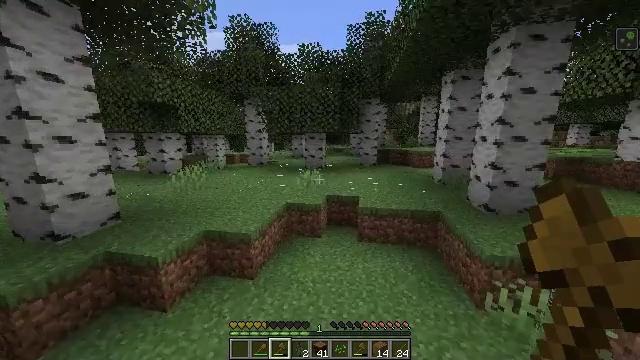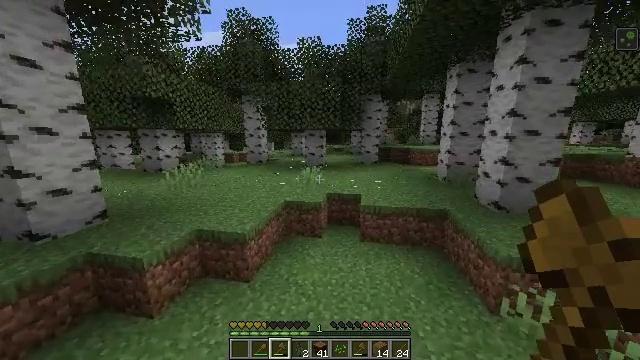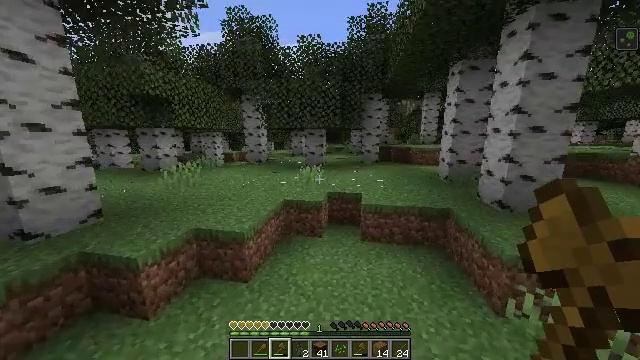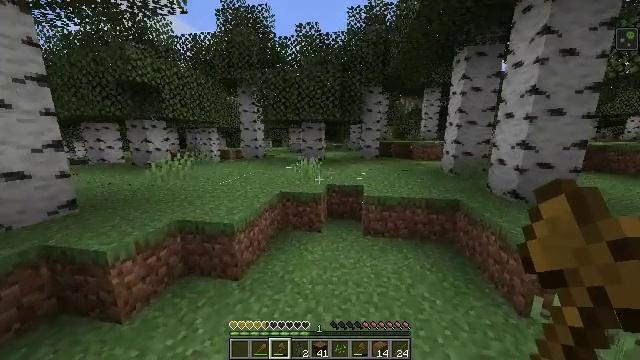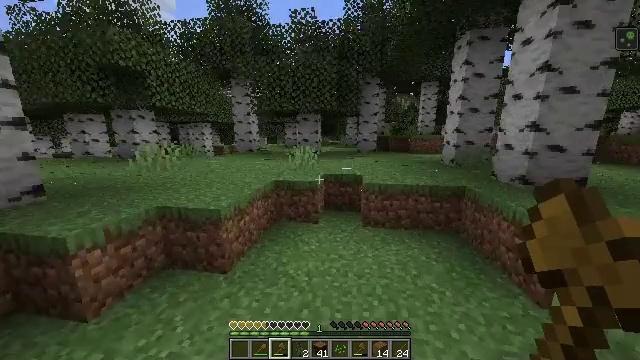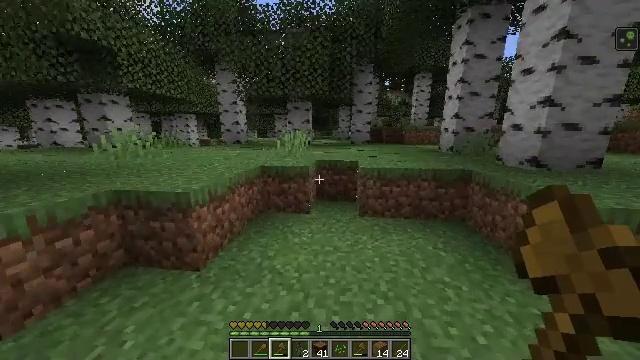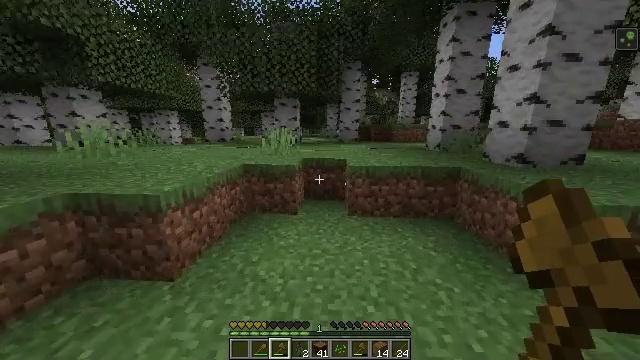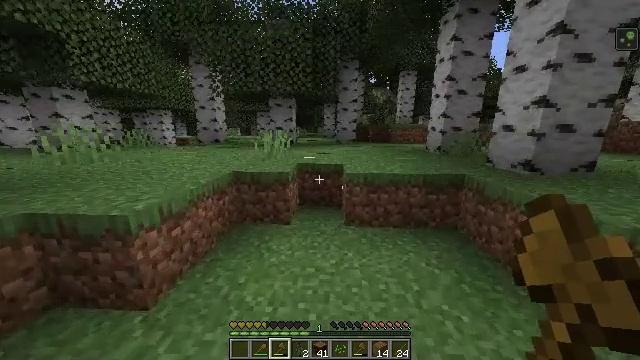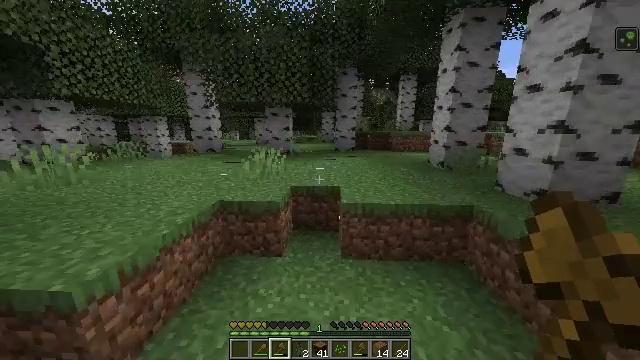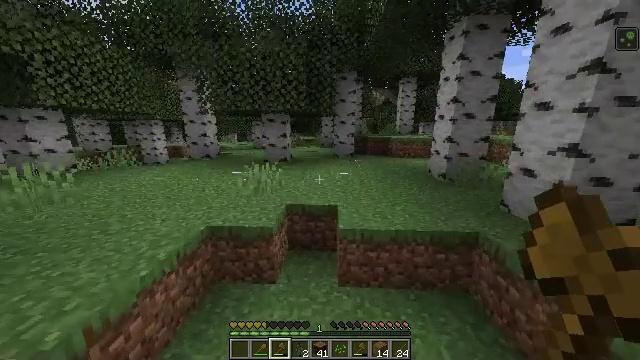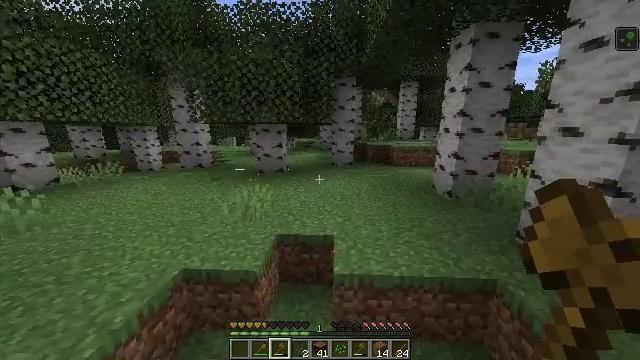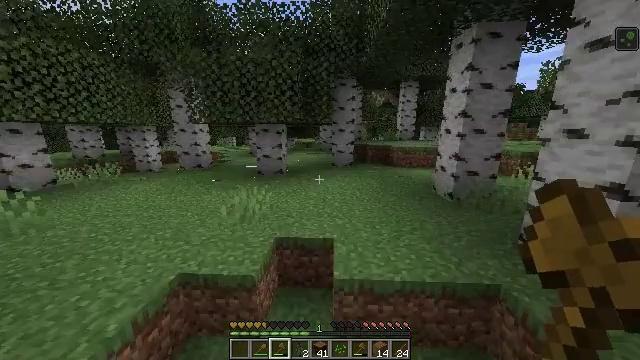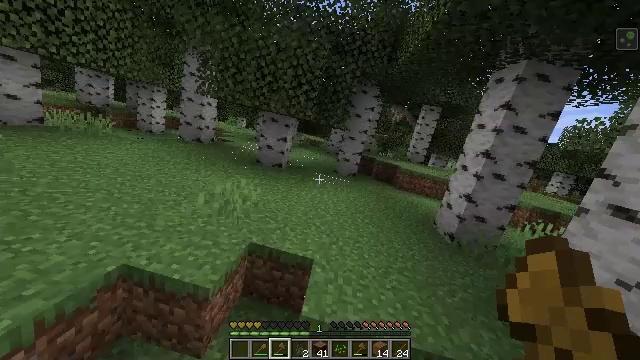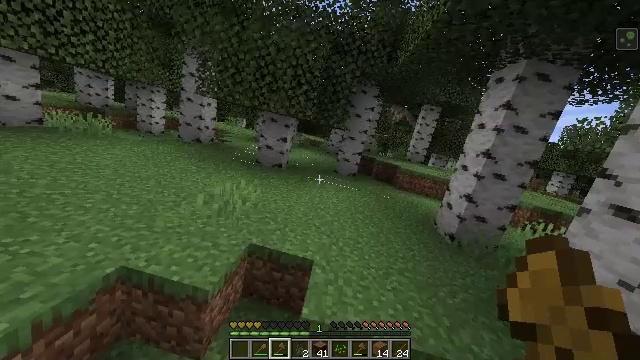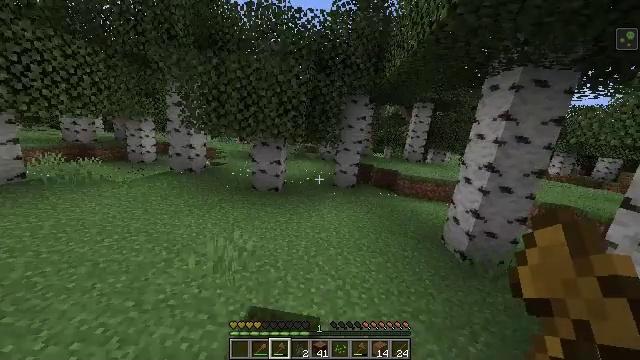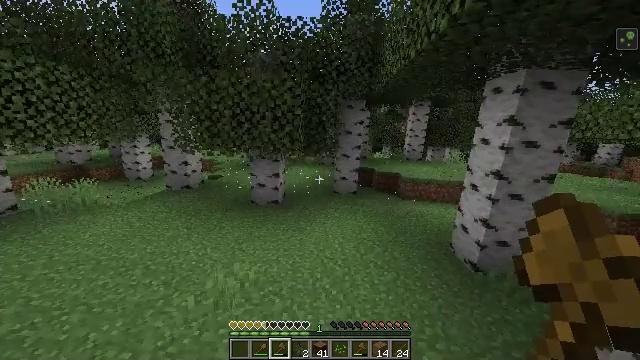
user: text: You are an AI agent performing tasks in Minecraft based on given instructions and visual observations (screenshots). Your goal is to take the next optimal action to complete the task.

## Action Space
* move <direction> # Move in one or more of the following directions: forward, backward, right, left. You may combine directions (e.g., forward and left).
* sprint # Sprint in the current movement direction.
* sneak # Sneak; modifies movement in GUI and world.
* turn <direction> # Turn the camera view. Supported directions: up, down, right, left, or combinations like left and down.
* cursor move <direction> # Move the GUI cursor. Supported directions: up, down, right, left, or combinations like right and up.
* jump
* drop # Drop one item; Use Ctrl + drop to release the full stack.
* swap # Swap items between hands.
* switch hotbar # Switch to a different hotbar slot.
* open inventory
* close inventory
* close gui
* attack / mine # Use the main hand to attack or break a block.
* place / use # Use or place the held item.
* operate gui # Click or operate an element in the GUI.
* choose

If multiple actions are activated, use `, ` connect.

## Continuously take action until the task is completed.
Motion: motion action
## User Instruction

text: Gather dandelions in the field.
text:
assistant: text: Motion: move forward, sprint, jump
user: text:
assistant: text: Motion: move forward, sprint
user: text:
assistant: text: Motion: move forward, sprint
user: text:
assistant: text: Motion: move forward, sprint, turn right
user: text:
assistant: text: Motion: move forward, sprint, turn right
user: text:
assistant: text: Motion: move forward and move right, sprint, turn right
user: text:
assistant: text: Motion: move forward and move right, sprint, jump
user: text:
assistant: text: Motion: move forward, sprint, jump
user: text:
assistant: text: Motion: move forward, sprint, jump
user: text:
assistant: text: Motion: move forward, sprint
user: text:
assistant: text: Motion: move forward and move left, sprint
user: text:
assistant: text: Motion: move forward and move left, sprint
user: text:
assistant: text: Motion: move forward and move left, sprint
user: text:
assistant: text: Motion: move forward and move left, sprint
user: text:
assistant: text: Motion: move forward, sprint
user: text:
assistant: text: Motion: move forward, sprint
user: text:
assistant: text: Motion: move forward and move left, sprint
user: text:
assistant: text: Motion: move forward and move left, sprint, turn right and down, jump
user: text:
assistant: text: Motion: move forward and move left, sprint, turn right, jump
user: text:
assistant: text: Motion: move forward and move right, sprint, jump
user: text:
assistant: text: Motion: move forward and move right, sprint, jump
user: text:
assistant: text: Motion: move forward and move right, sprint, jump
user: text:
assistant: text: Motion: move forward and move right, sprint, jump
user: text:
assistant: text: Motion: move forward and move right, sprint, turn right, jump
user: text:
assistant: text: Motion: move forward and move right, sprint, turn right and up, jump
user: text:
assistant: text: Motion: move forward and move right, sprint, turn right and up, jump
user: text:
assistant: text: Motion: move forward and move right, sprint, turn right and up, jump
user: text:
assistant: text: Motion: move forward, sprint, turn right, jump
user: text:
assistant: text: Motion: move forward, sprint, turn right and up, jump
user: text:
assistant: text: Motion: move forward, sprint, jump